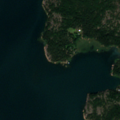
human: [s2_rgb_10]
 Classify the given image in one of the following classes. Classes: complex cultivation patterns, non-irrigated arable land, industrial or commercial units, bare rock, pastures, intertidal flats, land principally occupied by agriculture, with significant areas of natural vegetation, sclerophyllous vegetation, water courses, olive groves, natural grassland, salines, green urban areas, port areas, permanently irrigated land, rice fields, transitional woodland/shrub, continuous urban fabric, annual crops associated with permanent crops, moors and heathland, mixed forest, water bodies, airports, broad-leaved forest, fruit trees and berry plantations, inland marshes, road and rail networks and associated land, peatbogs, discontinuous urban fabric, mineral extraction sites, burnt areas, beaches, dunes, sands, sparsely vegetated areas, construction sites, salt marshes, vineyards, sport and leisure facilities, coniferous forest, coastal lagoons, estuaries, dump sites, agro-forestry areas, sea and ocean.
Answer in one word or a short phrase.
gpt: coniferous forest, mixed forest, sea and ocean